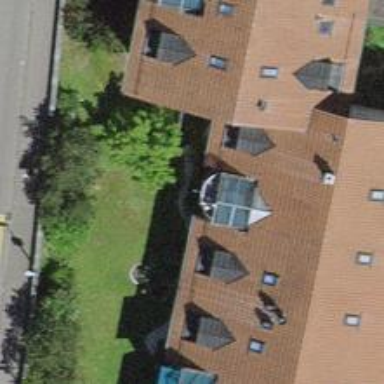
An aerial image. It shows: View of apartment building.